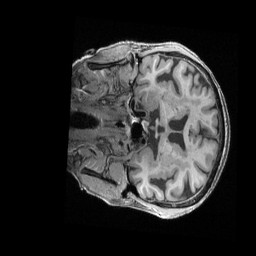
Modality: T1w
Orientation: coronal
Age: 66
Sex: female
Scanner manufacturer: siemens
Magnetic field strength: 3 T
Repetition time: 2.4 s
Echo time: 0.00228 s